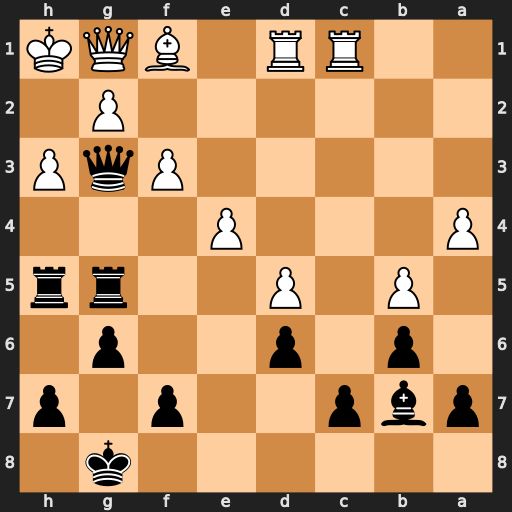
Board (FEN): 6k1/pbp2p1p/1p1p2p1/1P1P2rr/P3P3/5PqP/6P1/2RR1BQK
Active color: b
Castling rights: -
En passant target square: -
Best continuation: Rxh3+ gxh3 Qxg1#